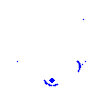
Particle: pion